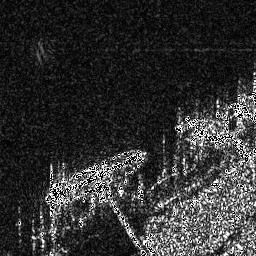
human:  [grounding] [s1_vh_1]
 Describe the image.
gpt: In the satellite image, there is  <ref>1 large ship </ref> <box>[[16, 57, 58, 80, 0]]</box> located at center.